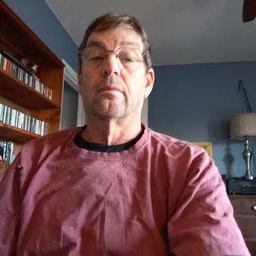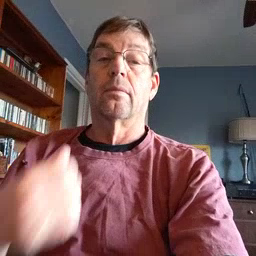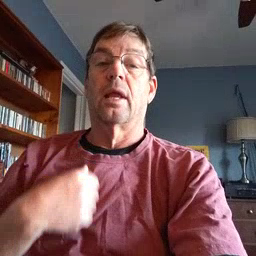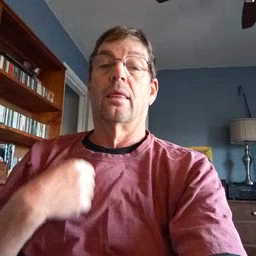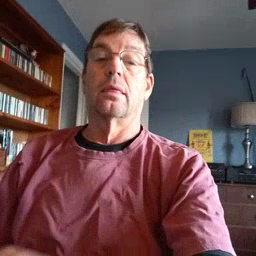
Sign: bath